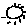
Label: sun